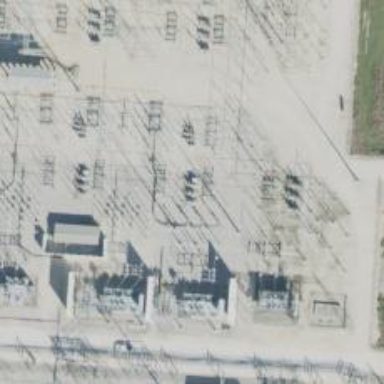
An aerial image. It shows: Switch for power supply.